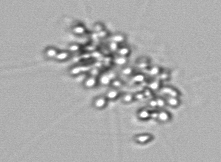
Label: Chaetoceros_didymus_TAG_external_flagellate